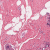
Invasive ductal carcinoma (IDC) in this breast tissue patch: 0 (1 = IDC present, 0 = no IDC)